Field crop: maize
Growth stage: 2
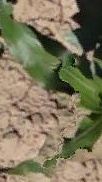
Species: maize